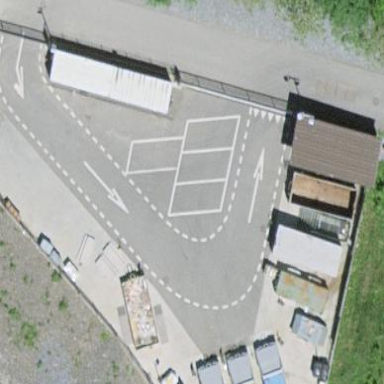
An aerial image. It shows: Recycling center for various types of waste.